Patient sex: M
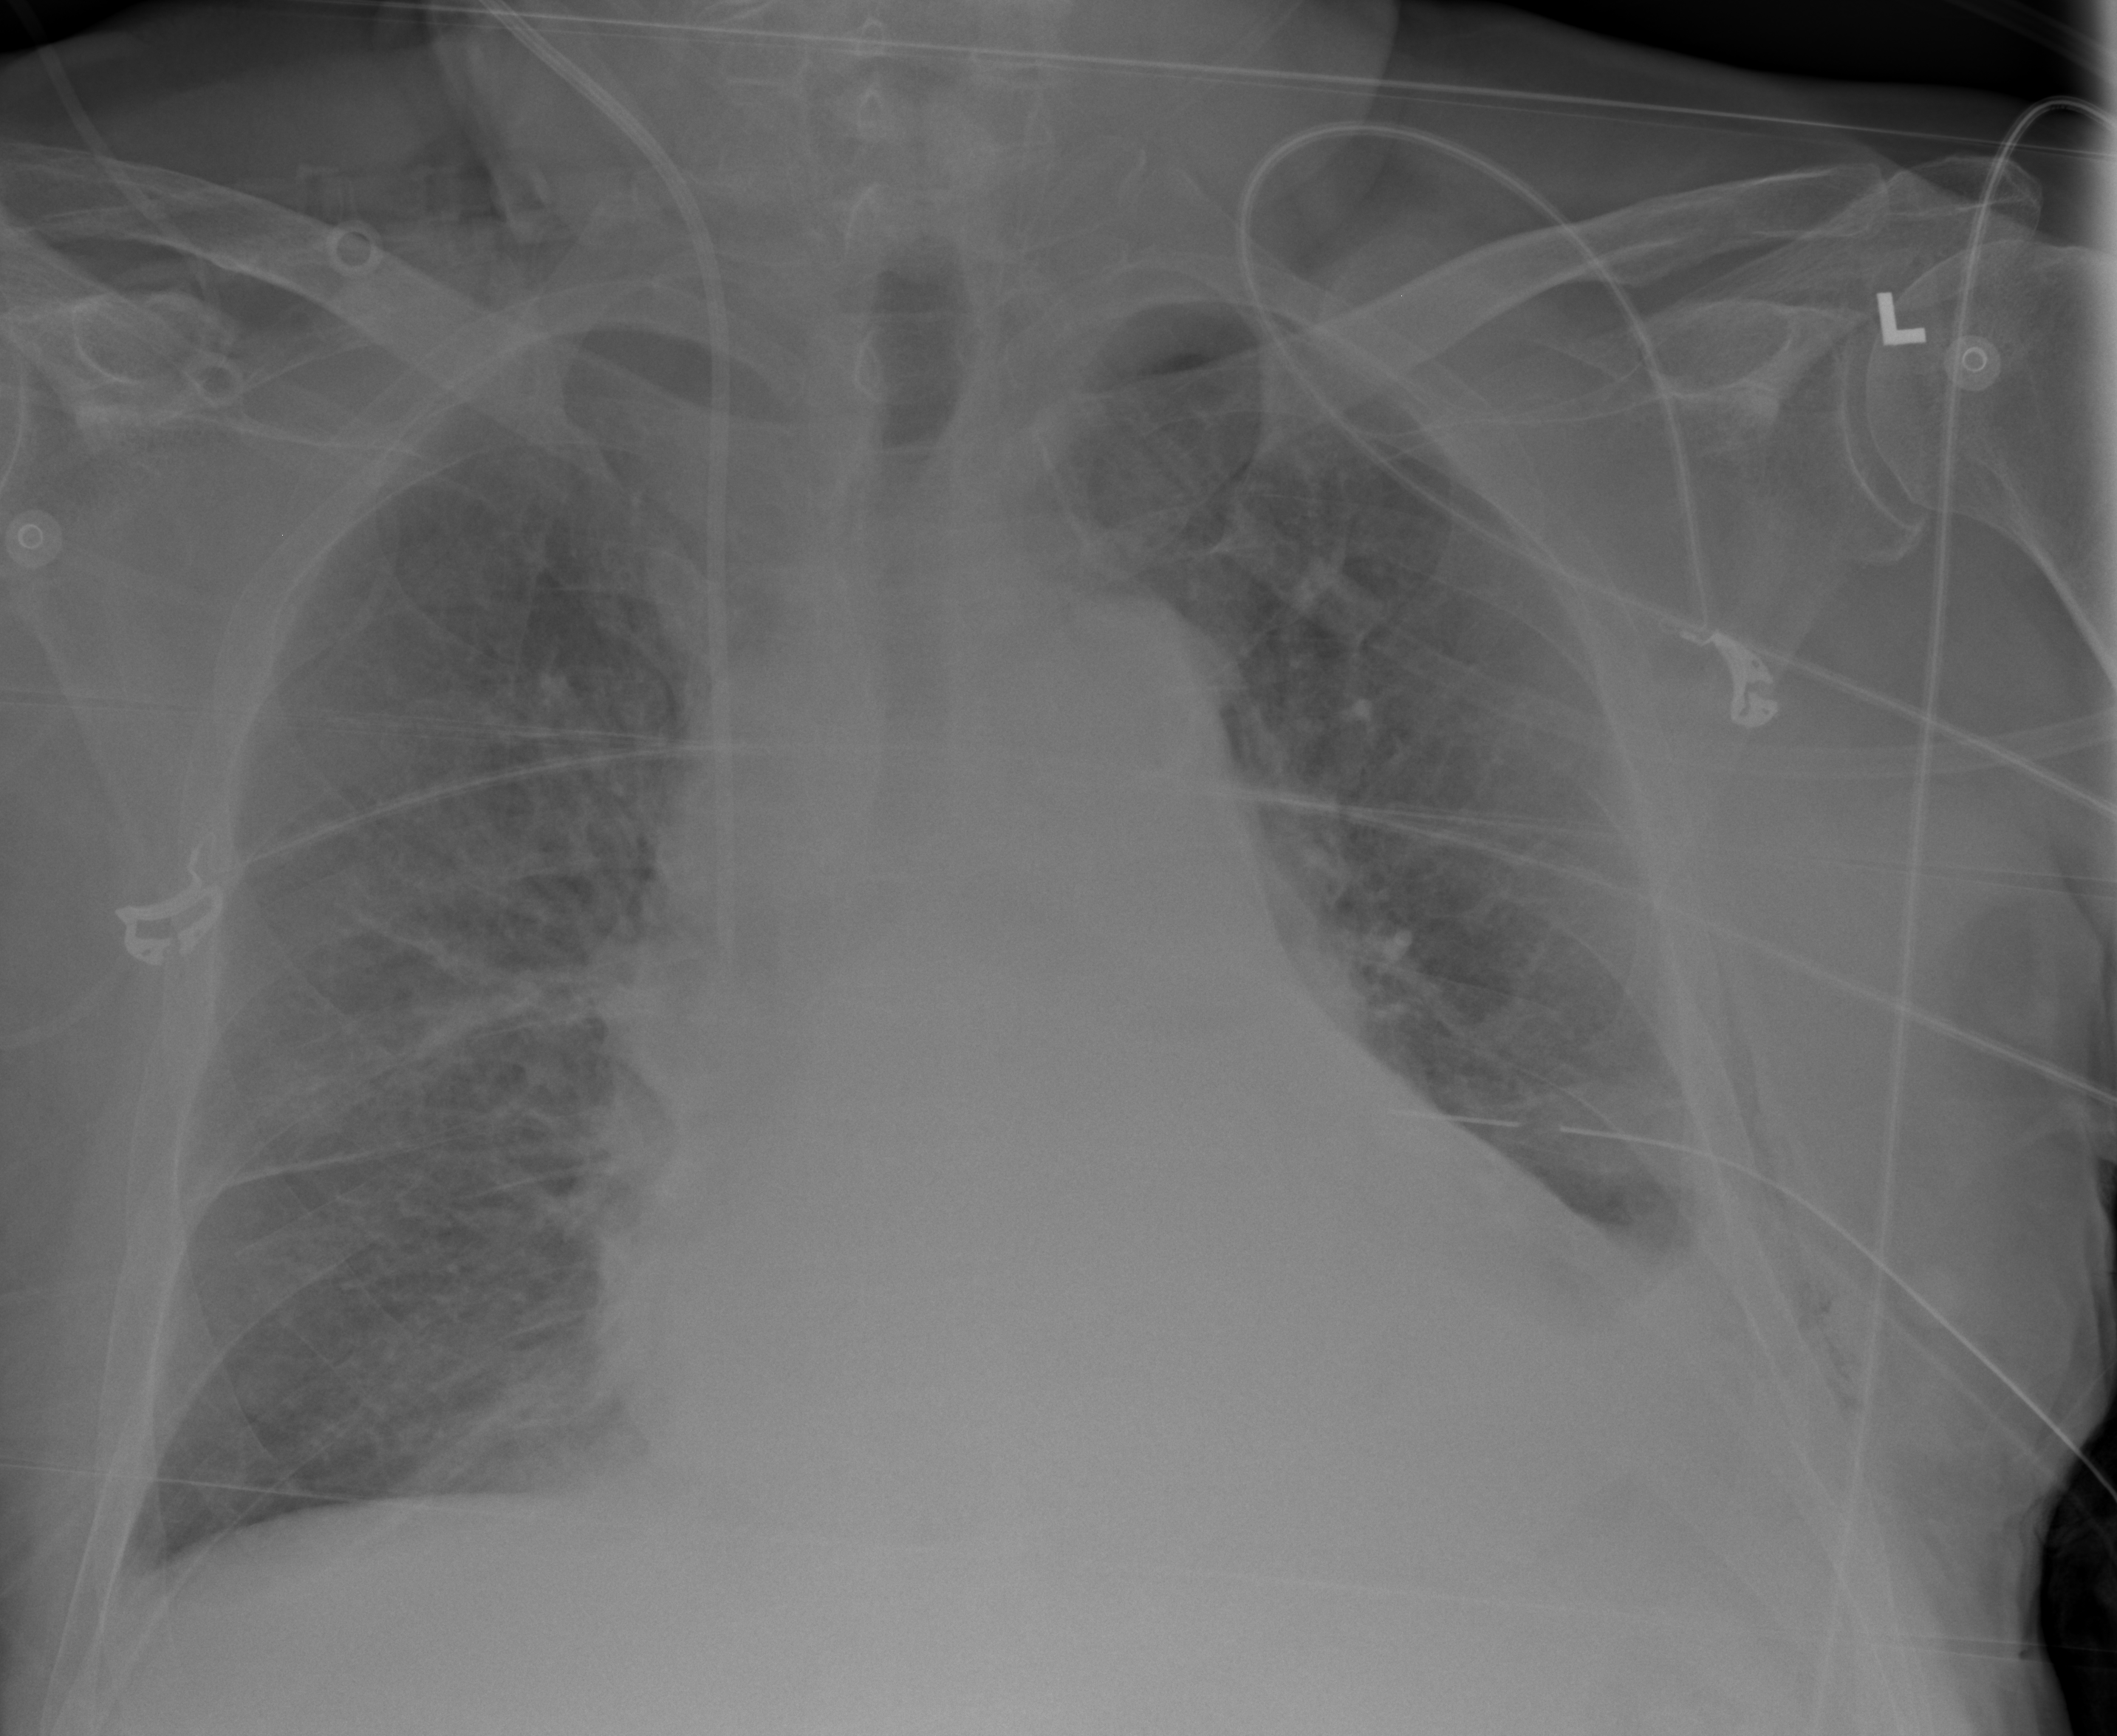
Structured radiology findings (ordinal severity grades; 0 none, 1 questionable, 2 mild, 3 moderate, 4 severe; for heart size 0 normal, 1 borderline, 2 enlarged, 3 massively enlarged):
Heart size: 0
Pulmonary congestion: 0
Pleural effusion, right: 0
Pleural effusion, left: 2
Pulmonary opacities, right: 0
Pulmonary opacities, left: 0
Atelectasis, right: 0
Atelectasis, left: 2